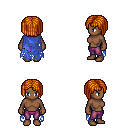
a pixel art fantasy rpg character, female body template, human, dark skin, blue tattered cape, magenta pants, dark blonde pageboy hairstyle, four views (front, back, left, right), 2x2 character sprite sheet, small pixel art, hard edges, no anti-aliasing